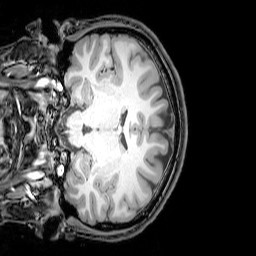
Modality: T1w
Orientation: coronal
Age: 25
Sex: male
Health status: healthy
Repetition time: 0.081 s
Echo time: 0.037 s